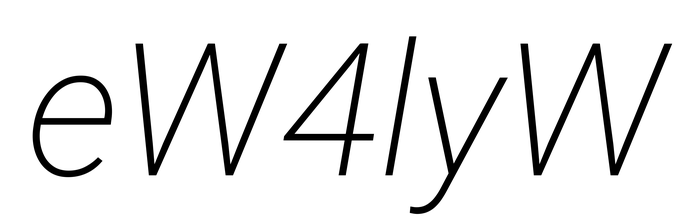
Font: Roboto-Italic_ExtraLight_Italic